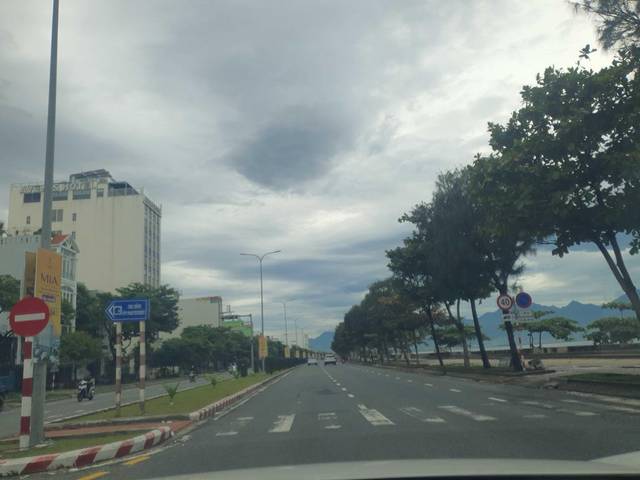
Region: Vietnam
Coordinates: 16.078, 108.173